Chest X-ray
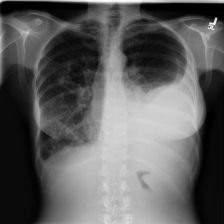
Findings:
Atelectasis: negative
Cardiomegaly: negative
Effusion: positive
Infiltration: positive
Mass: negative
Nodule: negative
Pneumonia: negative
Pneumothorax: negative
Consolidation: negative
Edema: negative
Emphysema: negative
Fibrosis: negative
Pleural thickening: negative
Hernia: negative